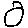
Label: circle